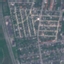
Land use / land cover class: Residential